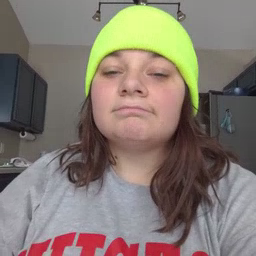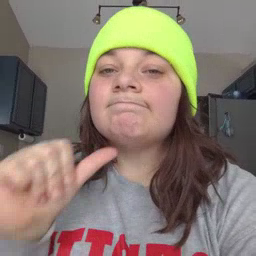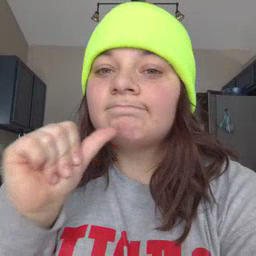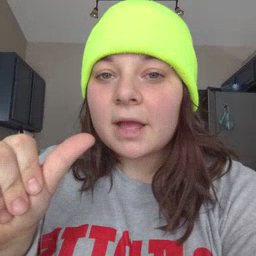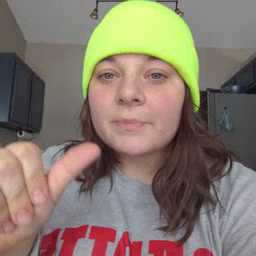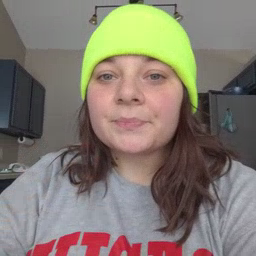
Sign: not